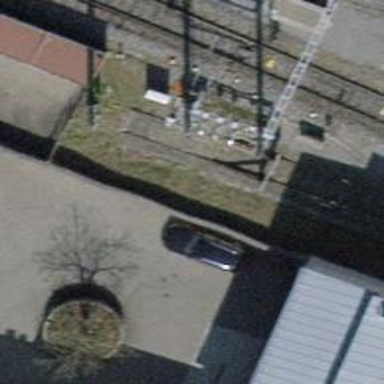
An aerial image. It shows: Railway buffer stop.